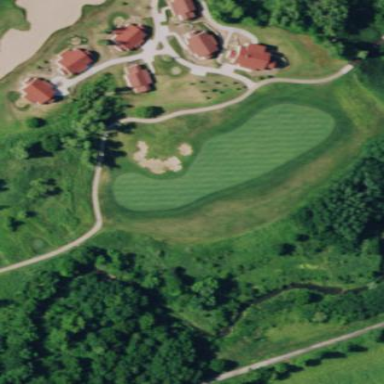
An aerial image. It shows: Golf fairway surrounded by grass.